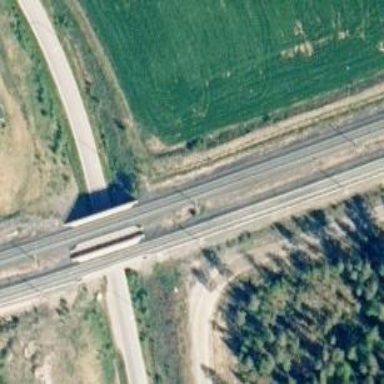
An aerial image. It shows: Bridge carrying railway with continuous electrified contact lines.